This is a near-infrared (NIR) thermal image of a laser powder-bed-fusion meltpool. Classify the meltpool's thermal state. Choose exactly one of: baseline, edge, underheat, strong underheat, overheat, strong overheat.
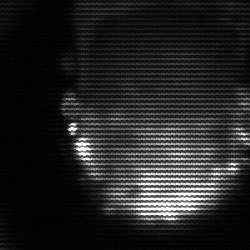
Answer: baseline